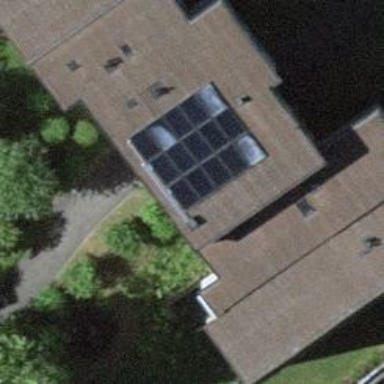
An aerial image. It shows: Solar power generator with photovoltaic panels.